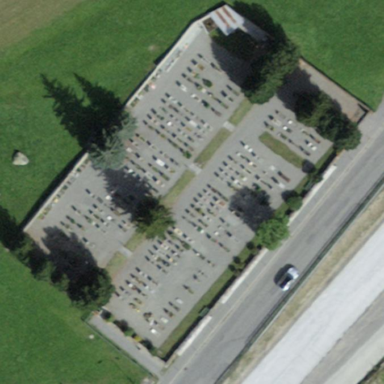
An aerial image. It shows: Cemetery.